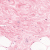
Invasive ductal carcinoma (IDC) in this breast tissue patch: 0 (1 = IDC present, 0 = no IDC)